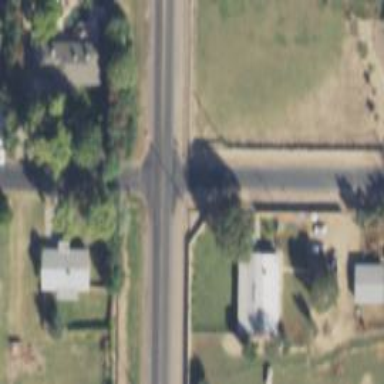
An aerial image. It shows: Stop road.